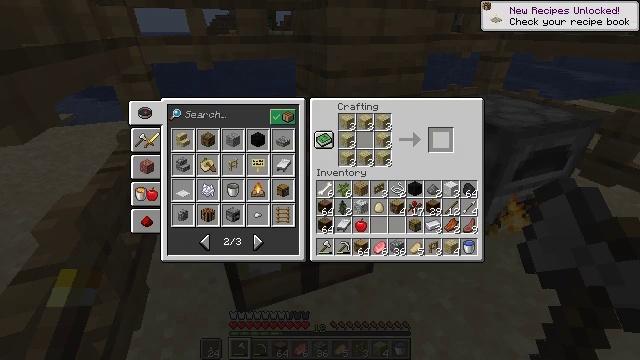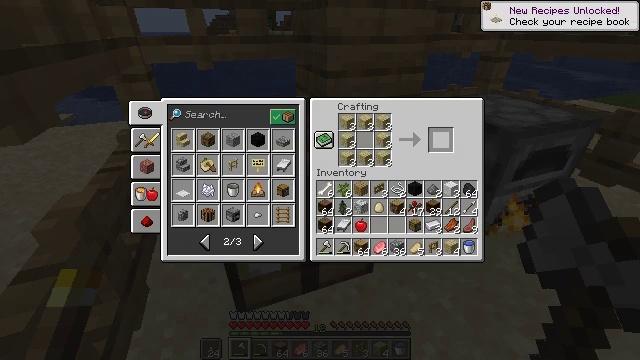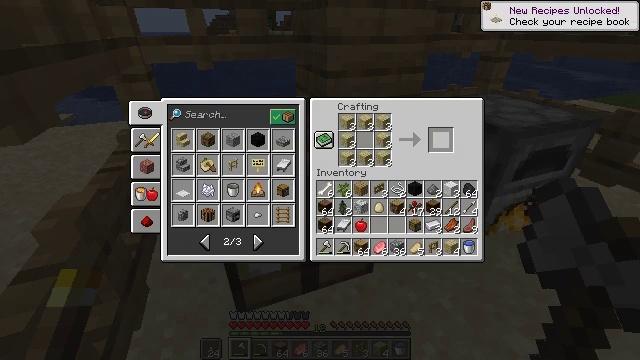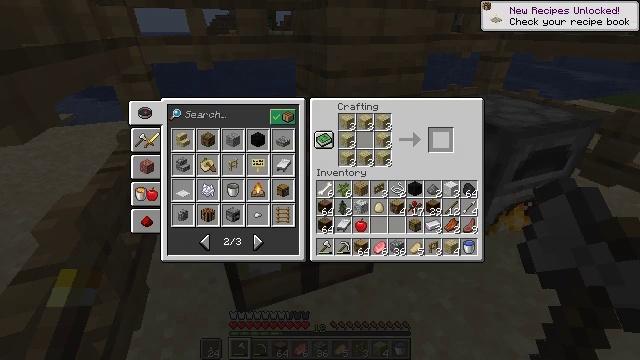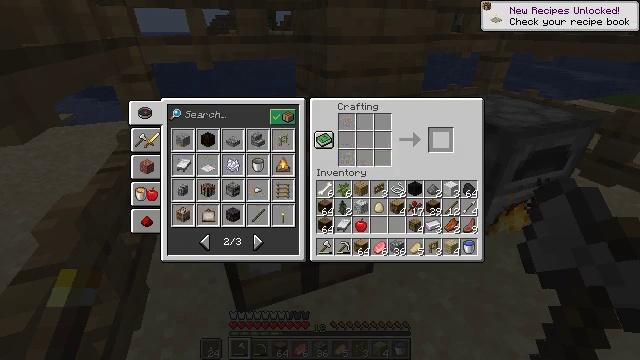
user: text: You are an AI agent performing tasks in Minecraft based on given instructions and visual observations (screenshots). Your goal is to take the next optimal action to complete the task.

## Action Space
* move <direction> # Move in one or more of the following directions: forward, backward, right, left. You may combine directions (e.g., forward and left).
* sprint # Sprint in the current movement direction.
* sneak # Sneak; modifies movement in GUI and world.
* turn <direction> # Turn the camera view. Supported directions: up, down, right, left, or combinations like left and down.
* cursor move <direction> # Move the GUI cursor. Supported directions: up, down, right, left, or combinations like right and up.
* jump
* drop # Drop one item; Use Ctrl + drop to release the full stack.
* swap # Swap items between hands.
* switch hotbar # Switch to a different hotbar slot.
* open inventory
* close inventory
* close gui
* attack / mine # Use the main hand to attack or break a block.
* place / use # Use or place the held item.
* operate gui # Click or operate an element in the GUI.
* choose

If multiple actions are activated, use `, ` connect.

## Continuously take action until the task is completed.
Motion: motion action
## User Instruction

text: Use the crafting table to obtain a chest.
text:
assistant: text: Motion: sneak, operate gui
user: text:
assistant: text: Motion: sneak, operate gui
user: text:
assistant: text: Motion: sneak
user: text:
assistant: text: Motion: sneak
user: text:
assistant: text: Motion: no_op